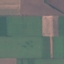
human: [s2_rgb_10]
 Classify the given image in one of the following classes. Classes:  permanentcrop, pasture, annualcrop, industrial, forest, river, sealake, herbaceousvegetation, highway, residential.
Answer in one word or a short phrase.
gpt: AnnualCrop